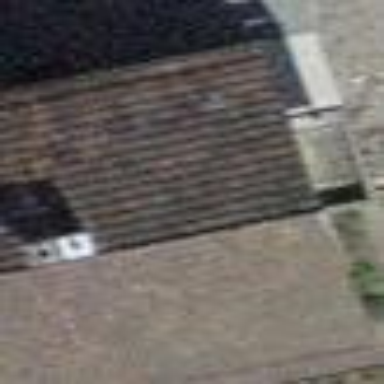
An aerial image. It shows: Building with tile roof.